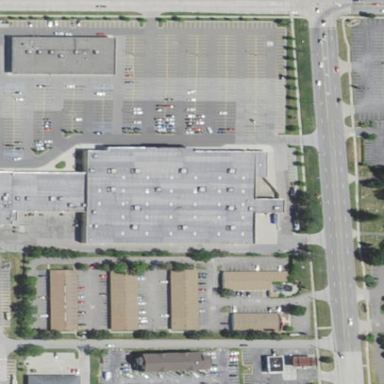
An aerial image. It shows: Commercial building housing department store.